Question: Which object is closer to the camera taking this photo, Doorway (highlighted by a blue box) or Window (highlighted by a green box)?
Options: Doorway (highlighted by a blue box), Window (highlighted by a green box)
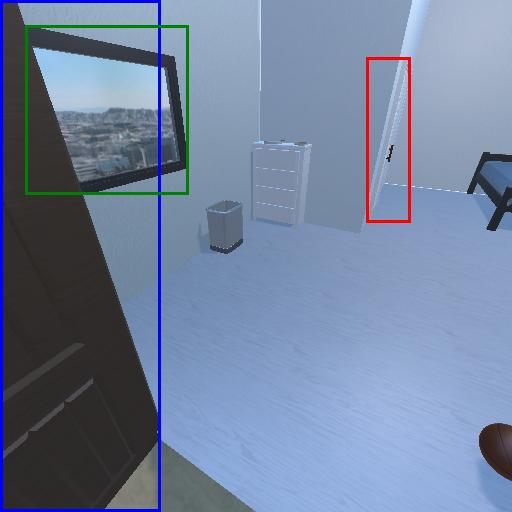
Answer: Doorway (highlighted by a blue box)